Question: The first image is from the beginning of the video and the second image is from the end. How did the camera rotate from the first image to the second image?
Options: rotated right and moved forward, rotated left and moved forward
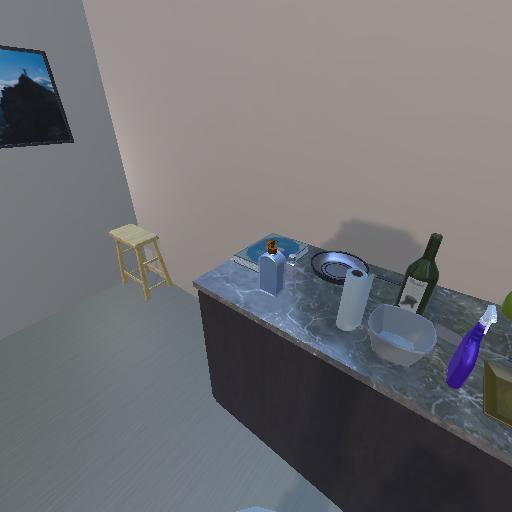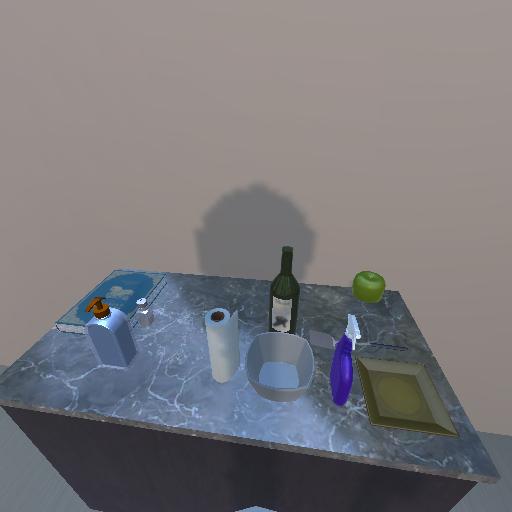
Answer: rotated right and moved forward